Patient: sex F, age 56
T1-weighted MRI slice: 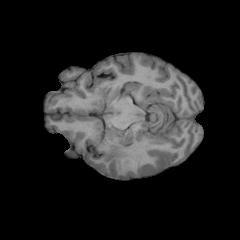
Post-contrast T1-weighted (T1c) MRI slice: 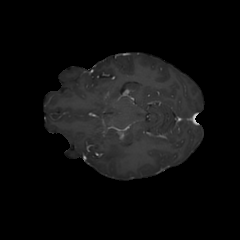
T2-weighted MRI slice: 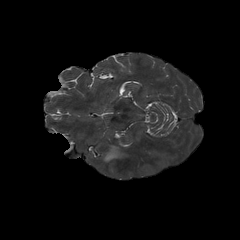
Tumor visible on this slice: yes
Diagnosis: Glioblastoma, IDH-wildtype
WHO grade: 4